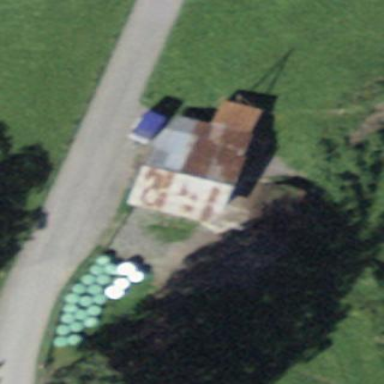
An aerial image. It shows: Rural barn.